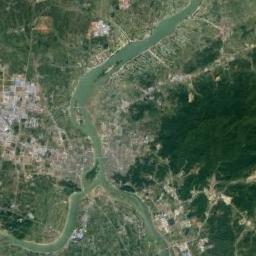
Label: river